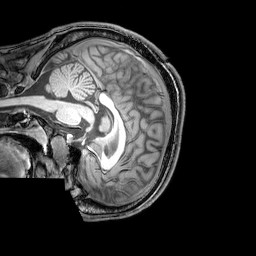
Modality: T1w
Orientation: sagittal
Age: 24
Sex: male
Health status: healthy
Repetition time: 0.081 s
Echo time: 0.037 s